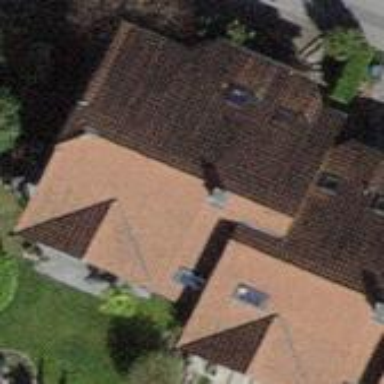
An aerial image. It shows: Building with tiled roof.